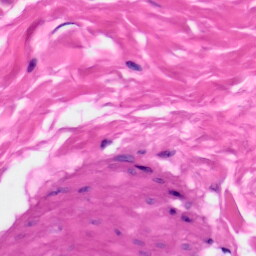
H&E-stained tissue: Skin